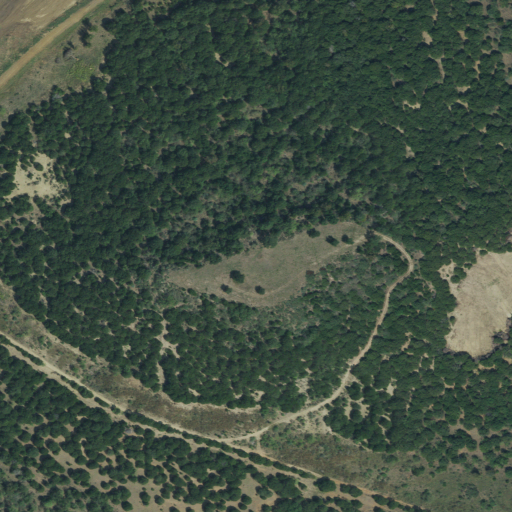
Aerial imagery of mountain in Texas named Green Mountain containing evergreen forest, shrub, grassland, and deciduous forest